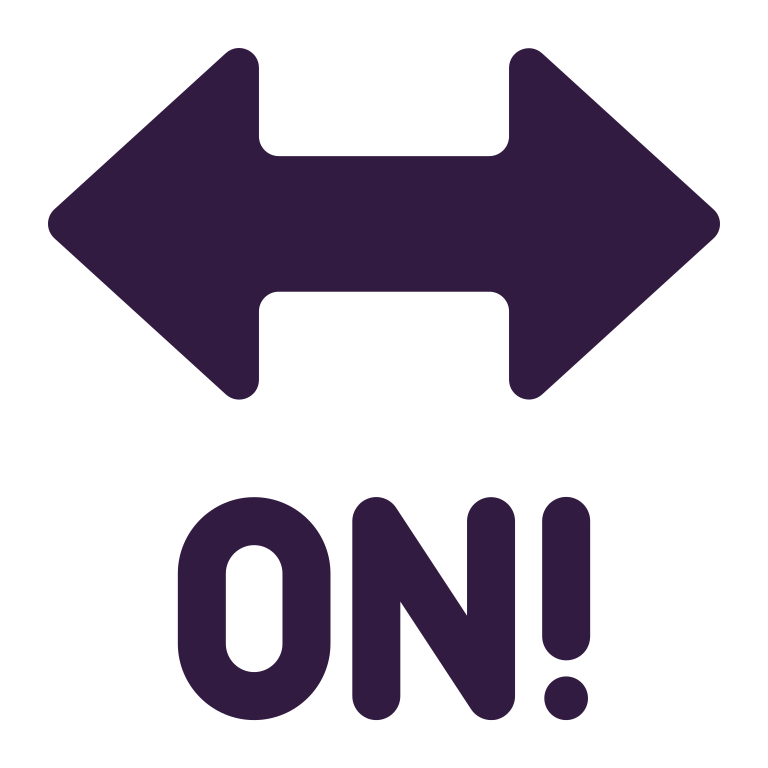
on! arrow flat